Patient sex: M
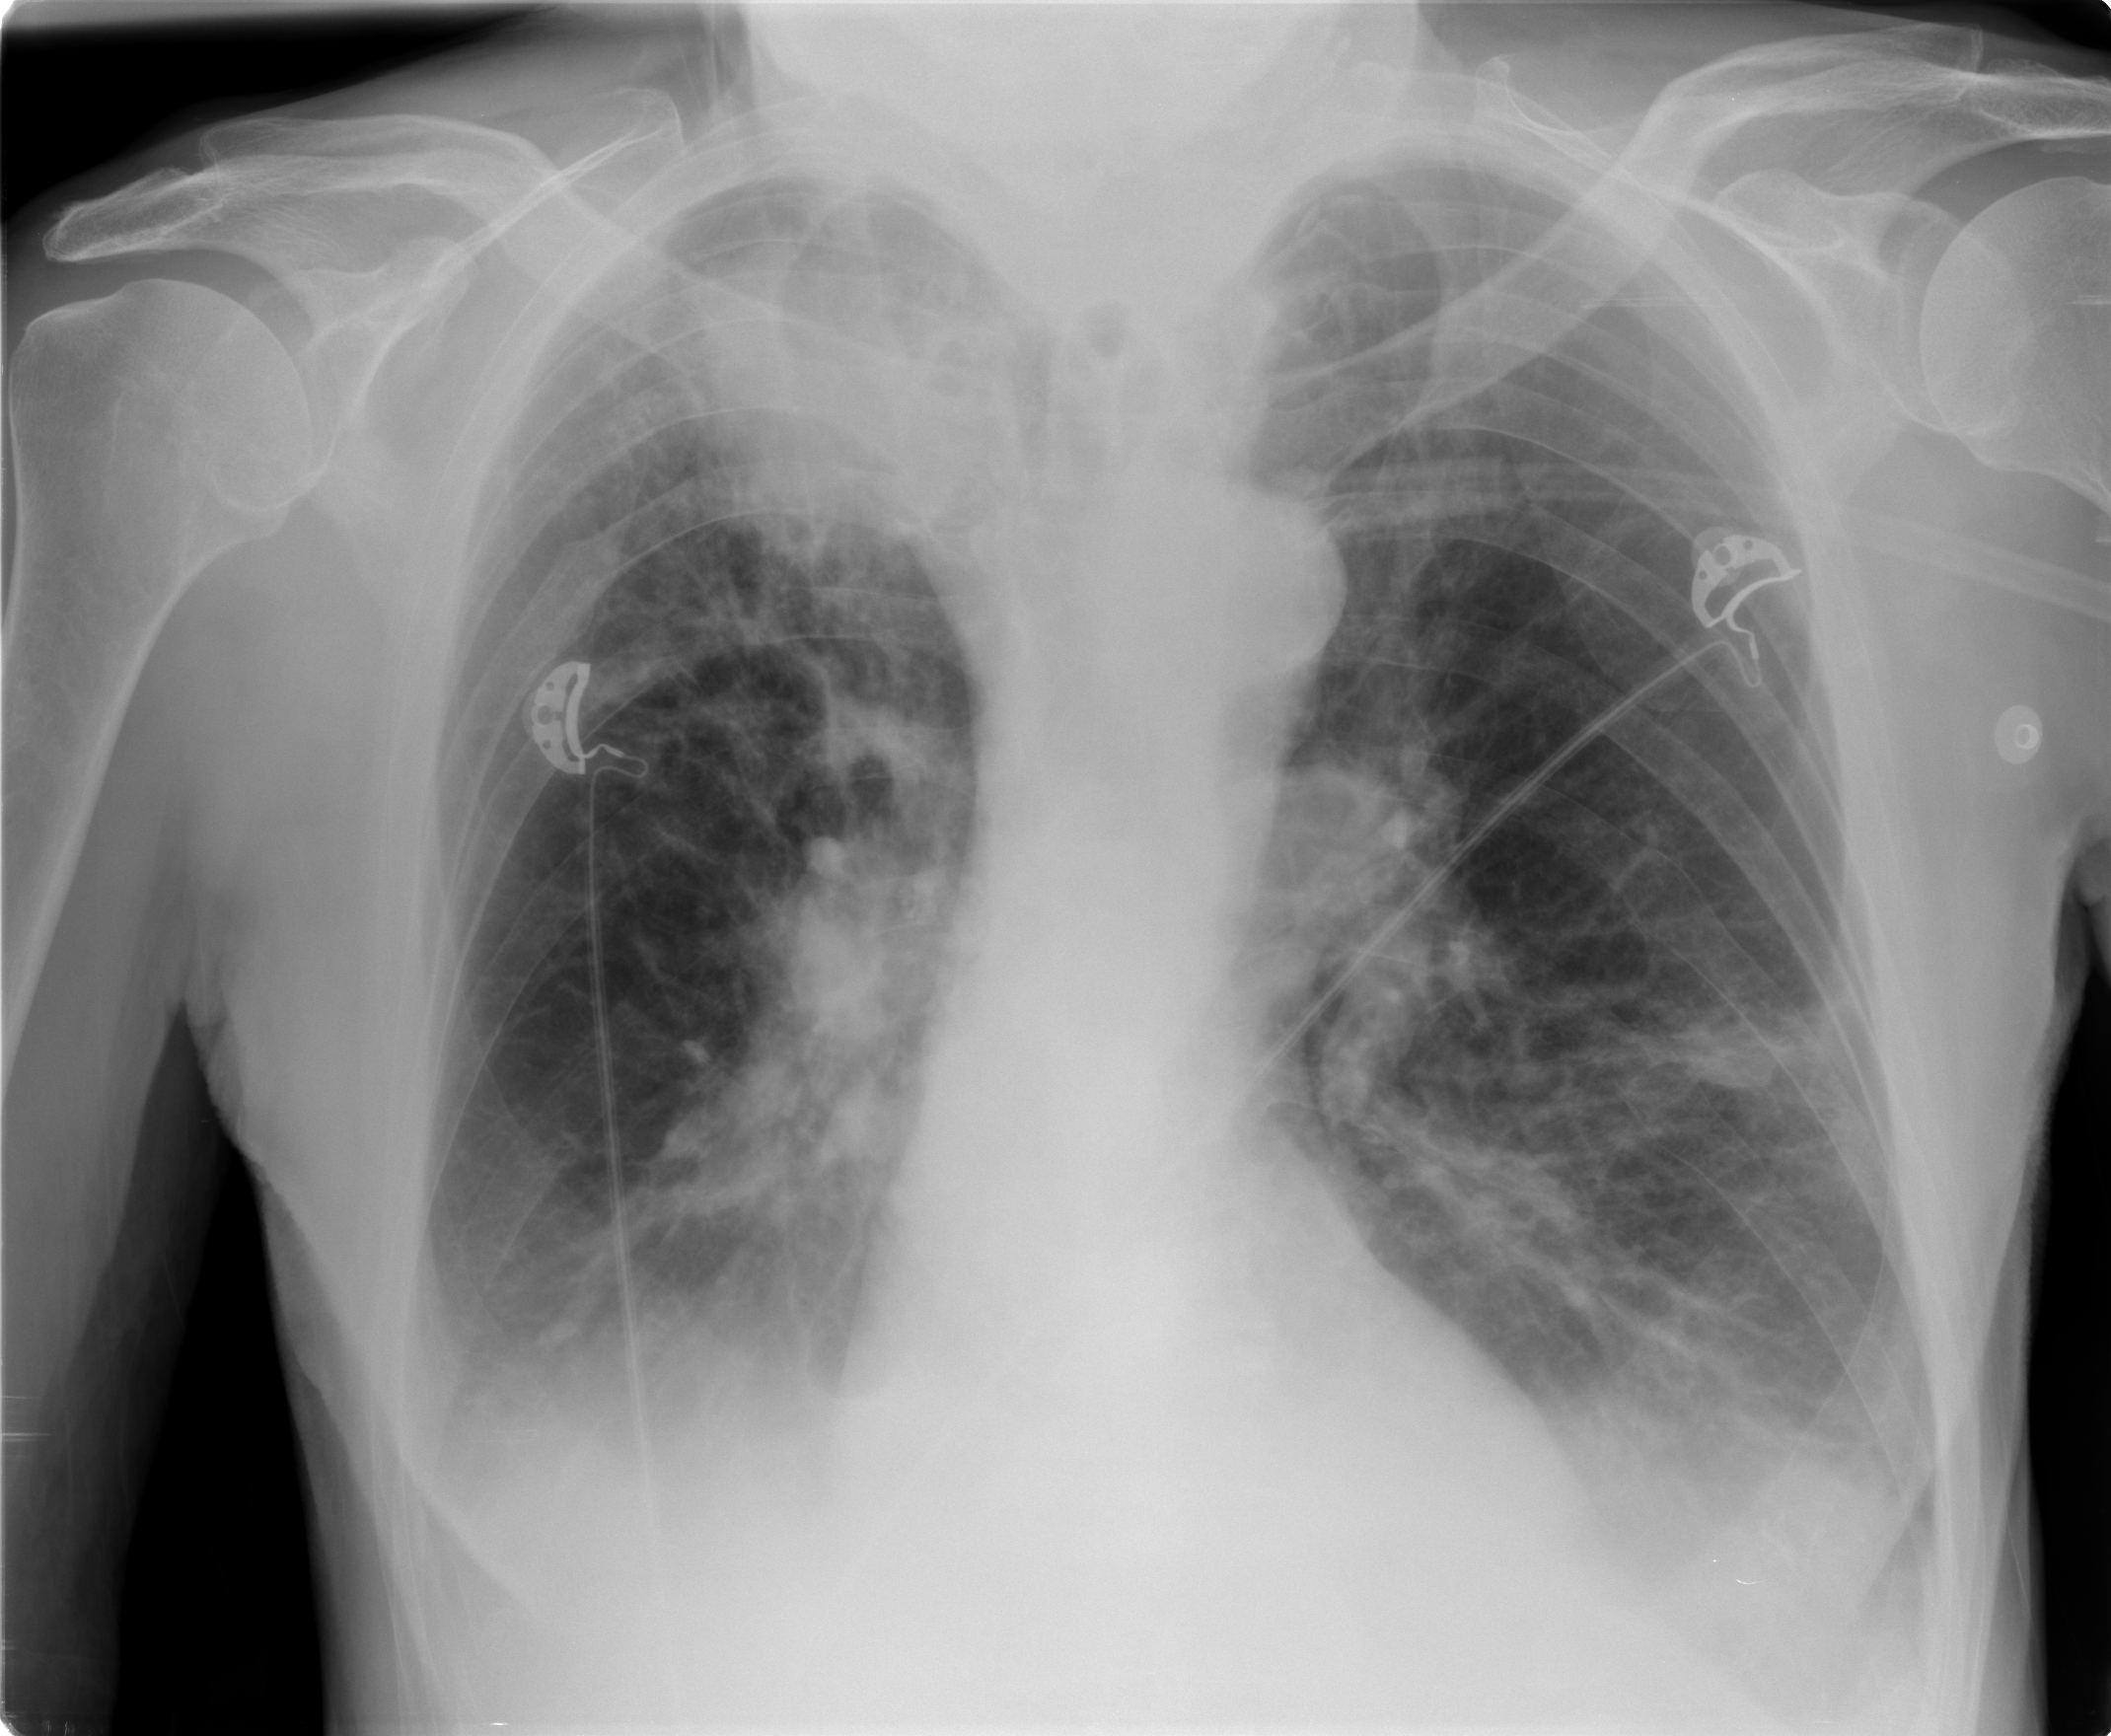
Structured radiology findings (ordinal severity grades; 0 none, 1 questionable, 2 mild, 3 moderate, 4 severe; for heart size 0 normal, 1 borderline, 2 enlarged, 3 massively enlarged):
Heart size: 0
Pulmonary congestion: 0
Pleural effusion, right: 2
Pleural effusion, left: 2
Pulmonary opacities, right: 3
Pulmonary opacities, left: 2
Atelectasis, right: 3
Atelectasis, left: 2